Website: bh-photo
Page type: account-selection
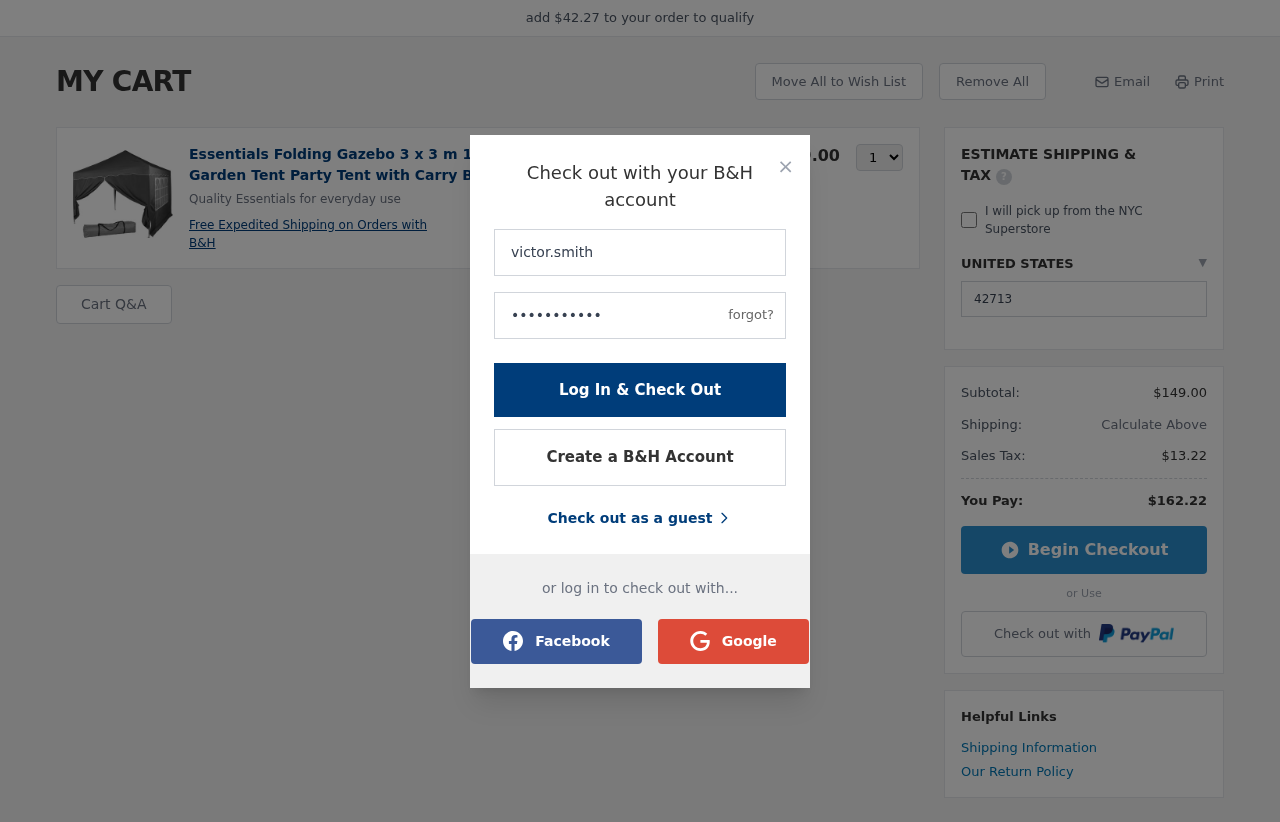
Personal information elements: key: PII_COUNTRY
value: UNITED STATES
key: PII_LOGIN_USERNAME
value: victor.smith
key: PII_POSTCODE
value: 42713
Product elements: key: PRODUCT1_DESC
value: Quality Essentials for everyday use
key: PRODUCT1_NAME
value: Essentials Folding Gazebo 3 x 3 m 100% Waterproof Garden Tent Party Tent with Carry Bag
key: PRODUCT1_PRICE
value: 149
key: PRODUCT1_QUANTITY
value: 1
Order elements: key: ORDER_SUBTOTAL
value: $149.00
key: ORDER_TAX
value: $13.22
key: ORDER_TOTAL
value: $162.22
Other elements: key: AMOUNT_TO_QUALIFY
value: $42.27